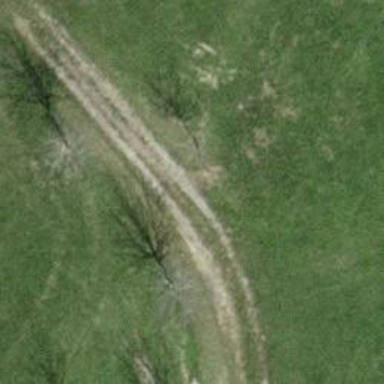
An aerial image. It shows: Track with grade 4 track type.